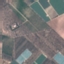
Land use / land cover: PermanentCrop